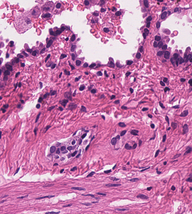
Tumor epithelial tissue: yes
Tumor-associated stroma tissue: yes
Normal tissue: no